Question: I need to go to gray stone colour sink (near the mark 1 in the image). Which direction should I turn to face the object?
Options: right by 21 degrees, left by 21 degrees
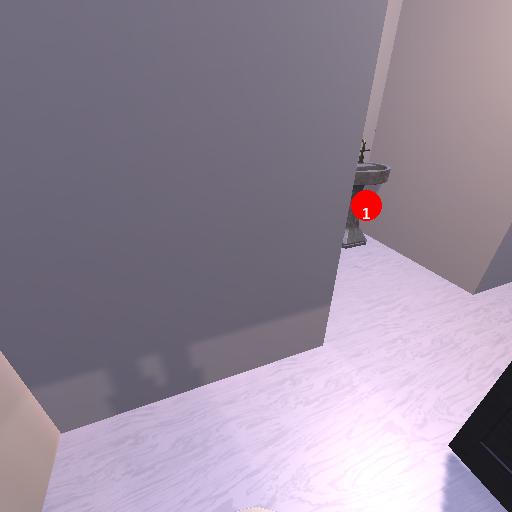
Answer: right by 21 degrees